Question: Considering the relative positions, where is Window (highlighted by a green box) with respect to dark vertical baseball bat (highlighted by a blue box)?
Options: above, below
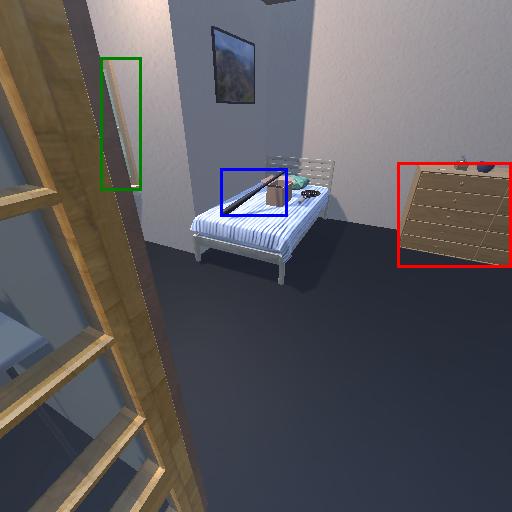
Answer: above